Question: I am trying to save and retrieve an Image from HTTPRuntime Cache but I am getting an exception. I am able to save a stream to cache but when I try to retrieve it I get an exception saying:
> the request was aborted. The connection was closed unexpectedly
Here is my code:
'''
public void ProcessRequest(HttpContext context)
{
string courseKey = context.Request.QueryString["ck"];
string objKey = context.Request.QueryString["file"];
if(HttpRuntime.Cache[objKey] !=null)
{
using (Stream stream = (Stream)HttpRuntime.Cache[objKey]) // here is where I get an exception
{
var buffer = new byte[8000];
var bytesRead = -1;
while ((bytesRead = stream.Read(buffer, 0, buffer.Length)) > 0)
{
context.Response.OutputStream.Write(buffer, 0, bytesRead);
}
}
return;
}
var response = Gets3Response(objKey, courseKey, context);
if (response != null)
{
using (response)
{
var MIMEtype = response.ContentType;
context.Response.ContentType = MIMEtype;
var cacheControl = context.Response.CacheControl;
HttpRuntime.Cache.Insert(objKey, response.ResponseStream, null, DateTime.UtcNow.AddMinutes(20), Cache.NoSlidingExpiration);
using (Stream responseStream = response.ResponseStream)
{
var buffer = new byte[8000];
var bytesRead = -1;
while ((bytesRead = responseStream.Read(buffer, 0, buffer.Length)) > 0)
{
context.Response.OutputStream.Write(buffer, 0, bytesRead);
}
}
}
}
}
'''
And here is the exception I am getting

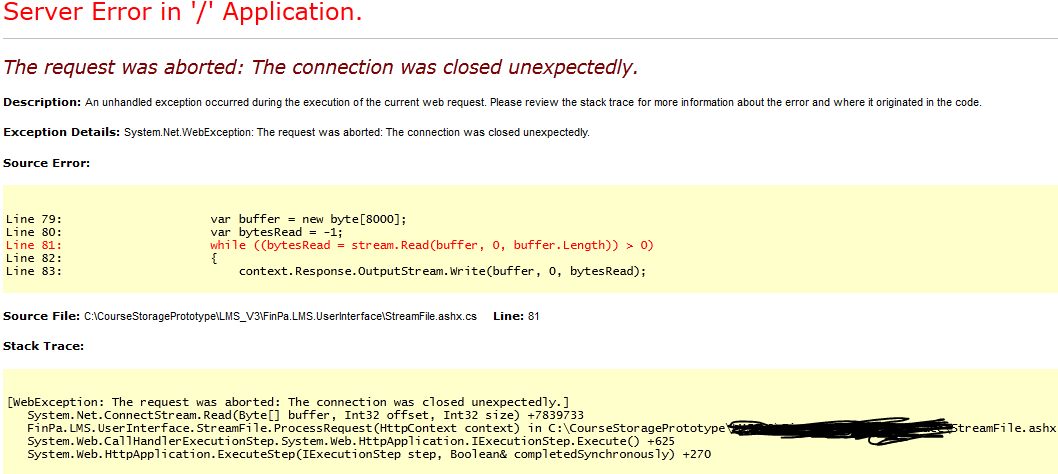
Answer: This code is pretty confusing. First, you are caching 'response.ResponseStream', but that has been wrapped in a 'using' block. So by the time you get to HttpRuntime.Cache.Insert, response.ResponseStream is already disposed and closed. Hence the error.
You should not be caching a stream. For one thing, once you put a distributed cache service in place, your approach will be impossible. You need to refactor this. Consider:
'''
public class CacheAsset
{
public string FileName { get; set; }
public string ContentType { get; set; }
public byte[] Content { get; set; }
}
CacheAsset GetAsset(HttpContext context)
{
string courseKey = context.Request.QueryString["ck"];
string objKey = context.Request.QueryString["file"];
var asset = context.Cache[objKey] as CacheAsset;
if (asset != null) return asset;
using (var response = Gets3Response(objKey, courseKey, context))
using (var stream = new MemoryStream())
{
var buffer = new byte[8000];
var read = 0;
while ((read = response.ReponseStream.Read(buffer, 0, buffer.Length)) > 0)
{
stream.Write(buffer, 0, read);
}
asset = new CacheAsset
{
FileName = objKey,
ContentType = reponse.ContentType,
Content = stream.ToArray()
};
context.Cache.Insert(objKey, asset, null, DateTime.UtcNow.AddMinutes(20), Cache.NoSlidingExpiration);
}
return asset;
}
public void ProcessRequest(HttpContext context)
{
var asset = GetAsset(context);
context.Response.ContentType = asset.ContentType;
context.Response.BinaryWrite(asset.Content);
}
'''